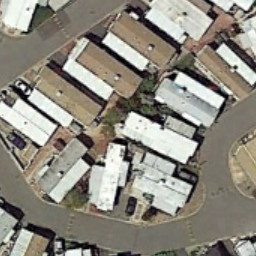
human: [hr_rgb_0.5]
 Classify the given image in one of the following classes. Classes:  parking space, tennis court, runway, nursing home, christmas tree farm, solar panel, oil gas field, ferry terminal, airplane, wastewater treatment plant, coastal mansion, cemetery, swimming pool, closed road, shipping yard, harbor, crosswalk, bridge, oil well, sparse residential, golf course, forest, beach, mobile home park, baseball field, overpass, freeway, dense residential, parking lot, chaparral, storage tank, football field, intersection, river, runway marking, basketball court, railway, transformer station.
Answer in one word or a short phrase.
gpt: mobile home park